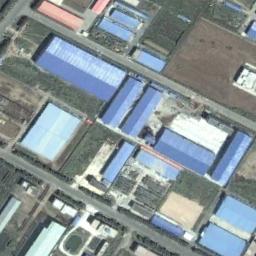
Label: industrial_area